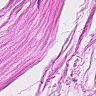
Metastatic tissue present: no